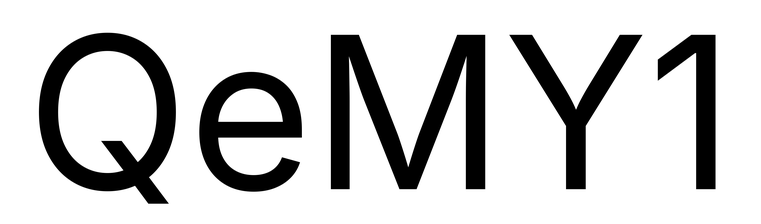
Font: Inter_Regular